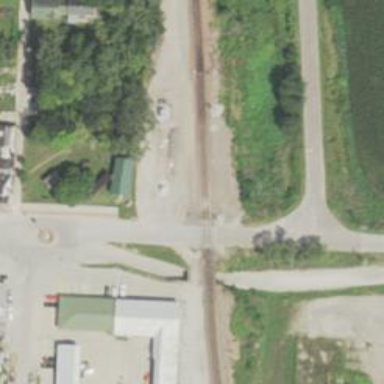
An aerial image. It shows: Railway track.